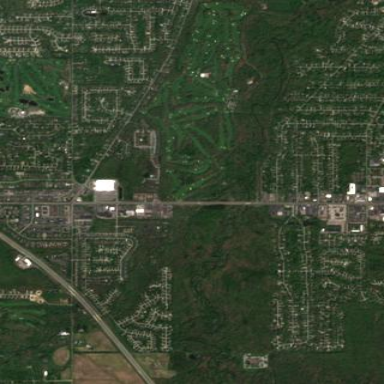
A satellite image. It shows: Golf course surrounded by greenery.